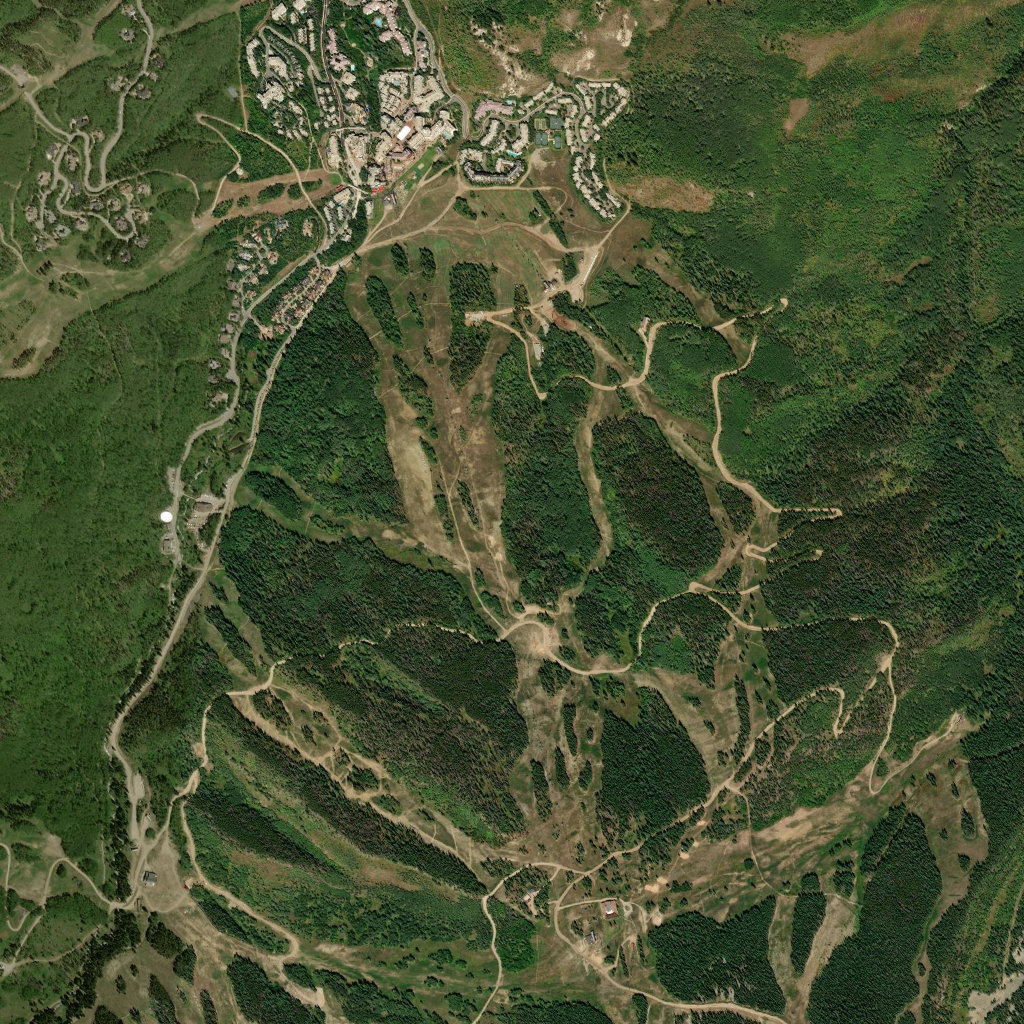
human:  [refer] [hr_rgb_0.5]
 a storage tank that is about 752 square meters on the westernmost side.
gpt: <box>[[15, 49, 16, 50, 0]]</box>